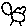
Label: bird